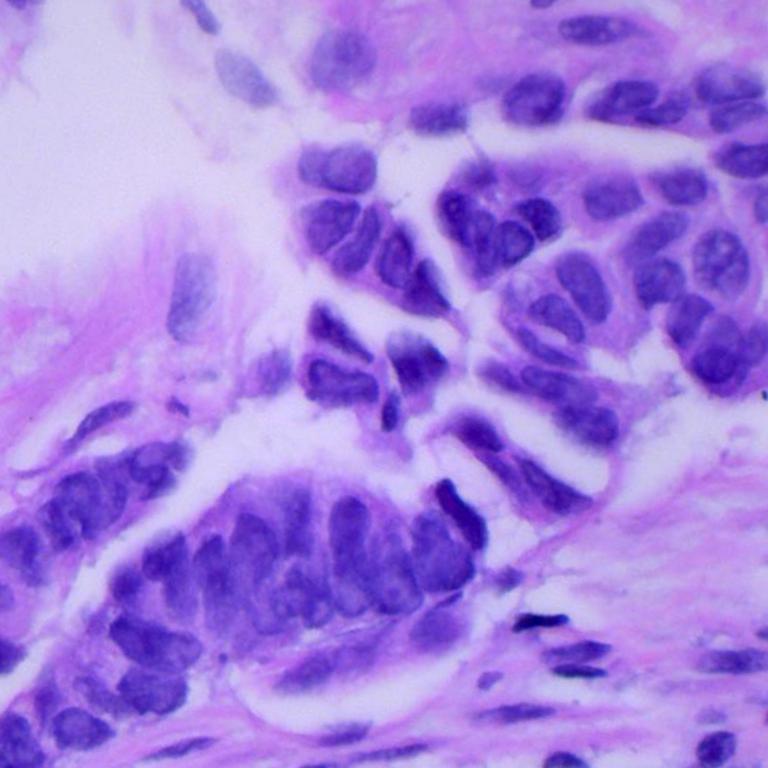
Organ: lung
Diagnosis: adenocarcinomas